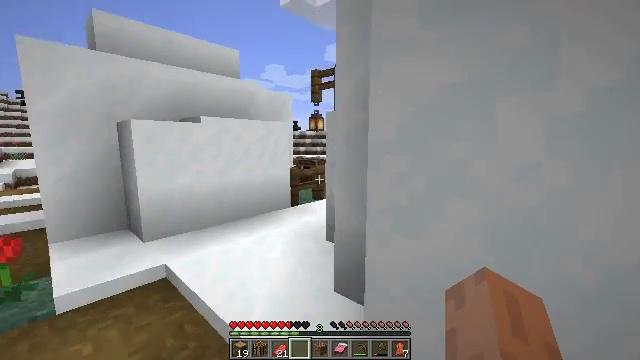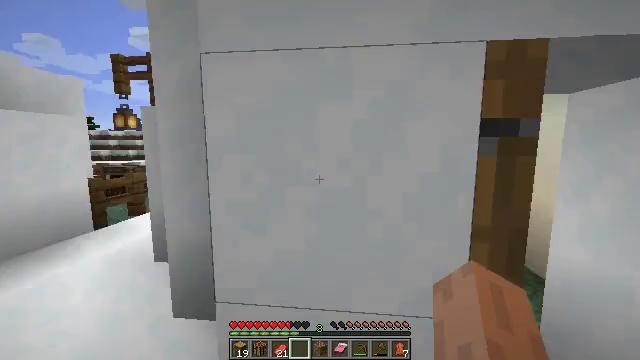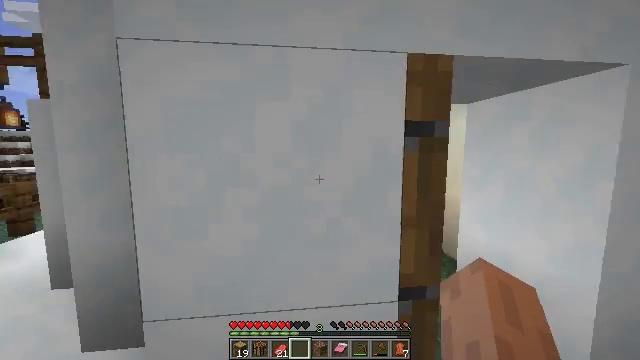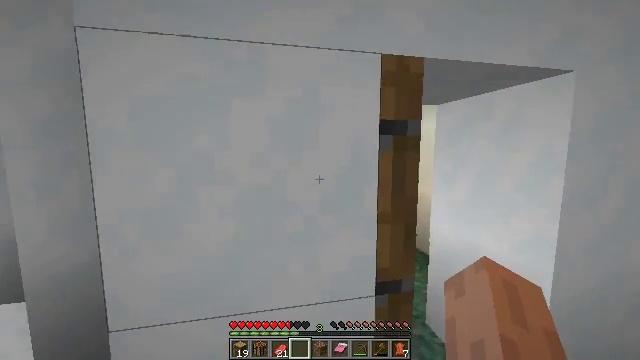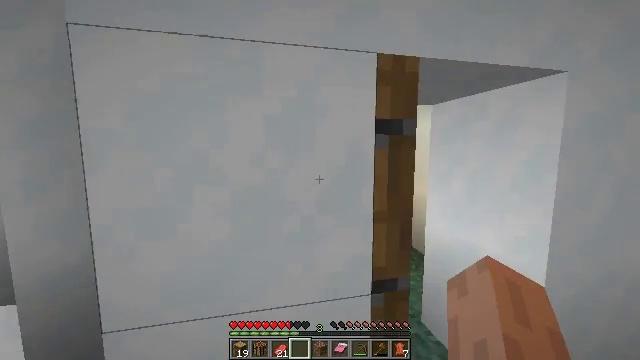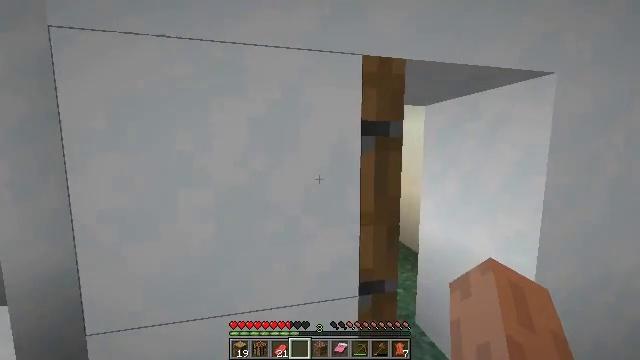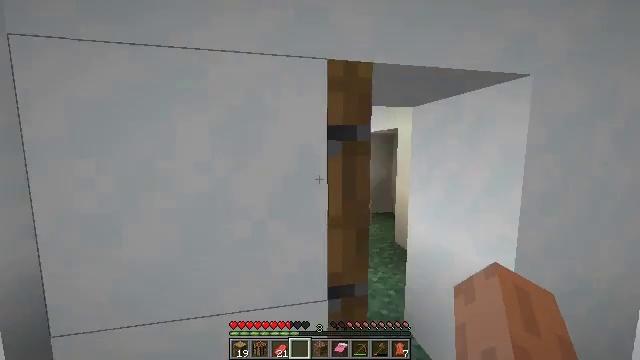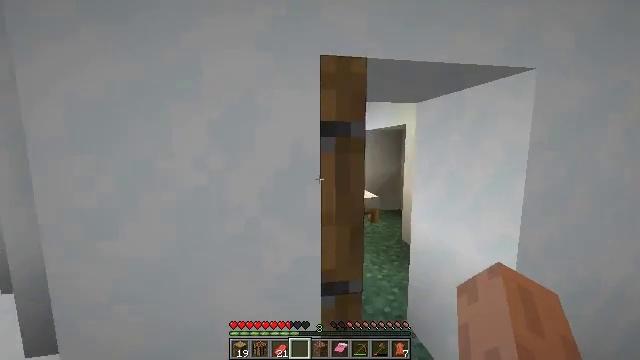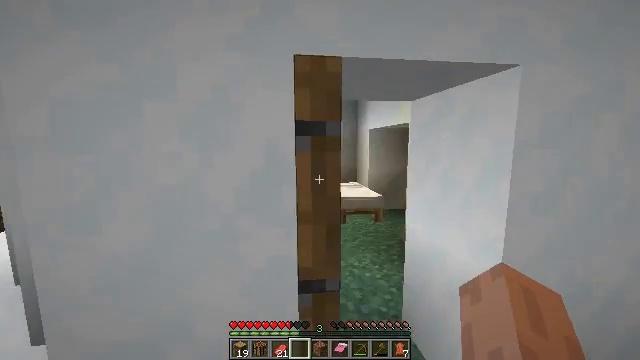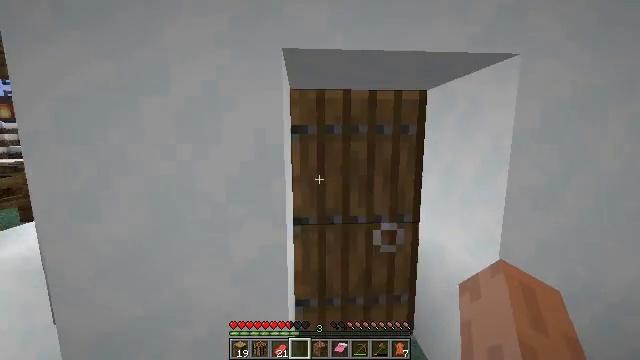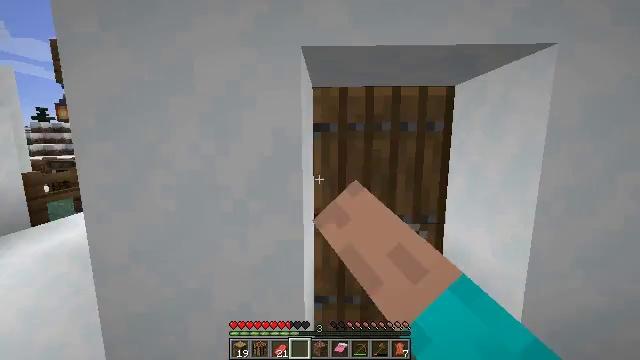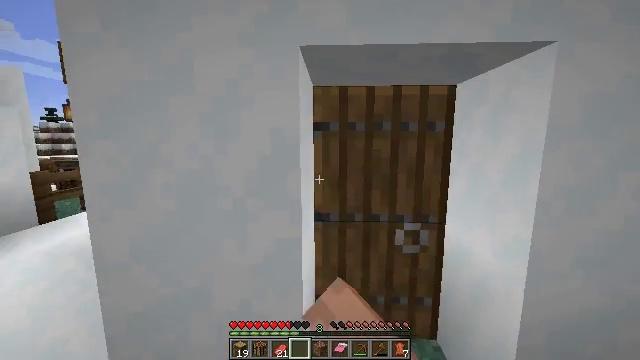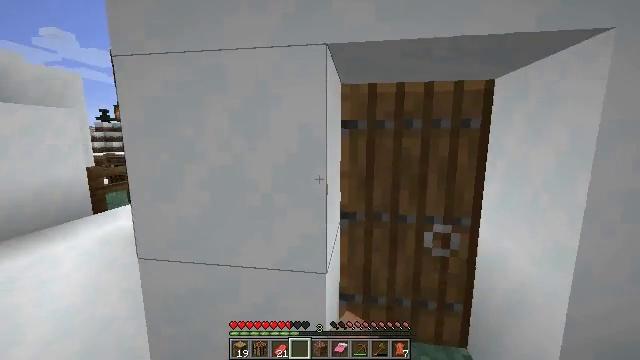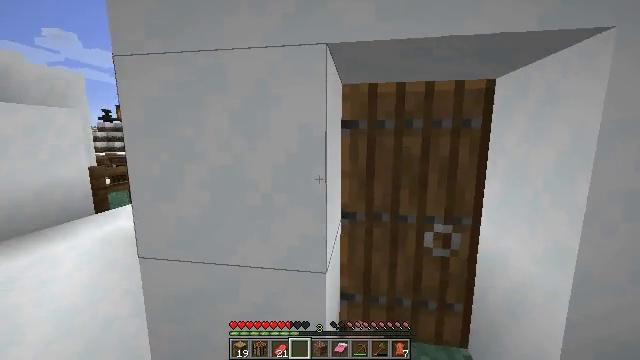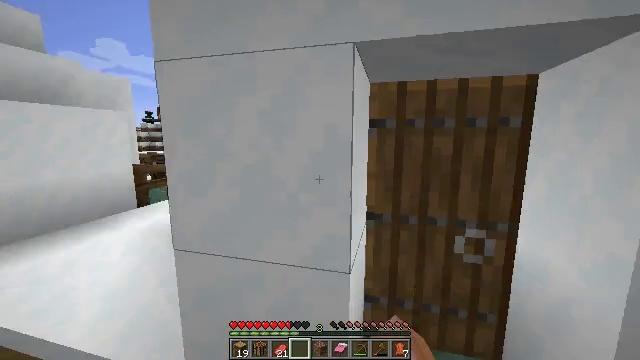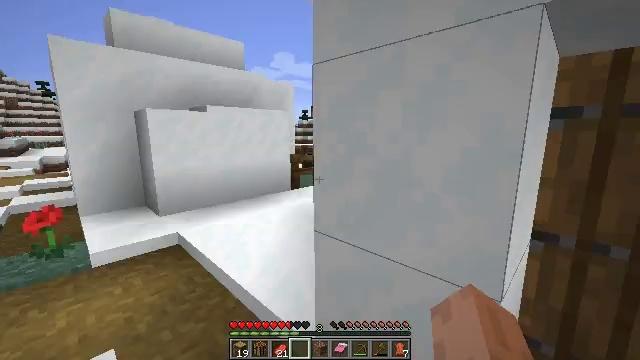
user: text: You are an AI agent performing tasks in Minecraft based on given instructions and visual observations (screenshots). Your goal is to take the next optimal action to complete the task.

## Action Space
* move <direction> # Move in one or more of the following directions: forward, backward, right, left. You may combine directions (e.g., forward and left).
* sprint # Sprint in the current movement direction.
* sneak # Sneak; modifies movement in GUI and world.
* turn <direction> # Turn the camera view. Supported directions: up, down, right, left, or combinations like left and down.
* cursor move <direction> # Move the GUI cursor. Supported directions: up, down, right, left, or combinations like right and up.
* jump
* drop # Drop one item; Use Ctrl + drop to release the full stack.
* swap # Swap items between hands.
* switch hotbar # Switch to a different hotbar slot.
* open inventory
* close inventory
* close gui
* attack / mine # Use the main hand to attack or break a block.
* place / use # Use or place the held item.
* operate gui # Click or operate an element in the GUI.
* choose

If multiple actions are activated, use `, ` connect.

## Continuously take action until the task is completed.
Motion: motion action
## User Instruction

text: Recycle the blast furnace by breaking it.
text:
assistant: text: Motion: turn right
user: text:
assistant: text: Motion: turn right
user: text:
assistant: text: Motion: turn right
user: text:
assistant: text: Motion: no_op
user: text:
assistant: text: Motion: move right
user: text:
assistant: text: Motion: move right, turn left
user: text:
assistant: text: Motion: move right, turn left
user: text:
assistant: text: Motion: turn left
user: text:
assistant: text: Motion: turn left, use / place
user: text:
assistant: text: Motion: turn left, use / place
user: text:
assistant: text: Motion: use / place
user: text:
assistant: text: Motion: turn left
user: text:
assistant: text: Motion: no_op
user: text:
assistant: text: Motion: turn left
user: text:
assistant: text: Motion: move forward, turn left and down
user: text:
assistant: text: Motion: move forward, turn left
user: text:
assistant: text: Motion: move forward, turn left
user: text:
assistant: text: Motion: move forward, turn left
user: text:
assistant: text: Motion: move forward, turn left
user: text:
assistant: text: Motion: move forward, turn left
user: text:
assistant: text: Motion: move forward
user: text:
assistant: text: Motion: move forward, sprint
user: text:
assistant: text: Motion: move forward, sprint, turn left
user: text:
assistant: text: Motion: move forward, sprint, turn left
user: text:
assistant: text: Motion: move forward, sprint, turn left
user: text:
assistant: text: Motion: move forward, turn left
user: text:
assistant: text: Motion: move forward, turn left
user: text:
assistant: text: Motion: move forward
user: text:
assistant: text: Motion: move forward, turn left
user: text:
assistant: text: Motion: move forward, turn up